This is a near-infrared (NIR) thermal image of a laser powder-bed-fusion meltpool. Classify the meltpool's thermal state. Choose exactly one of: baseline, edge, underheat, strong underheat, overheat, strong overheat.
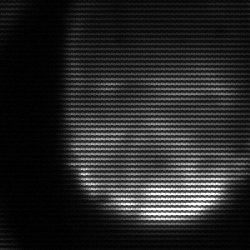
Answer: edge